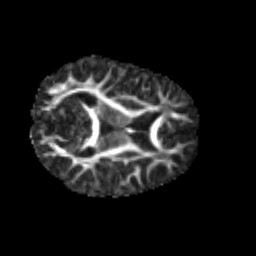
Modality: FA
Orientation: axial
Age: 6
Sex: male
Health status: healthy